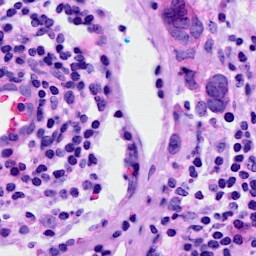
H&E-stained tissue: Breast